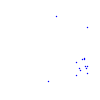
Particle: pion